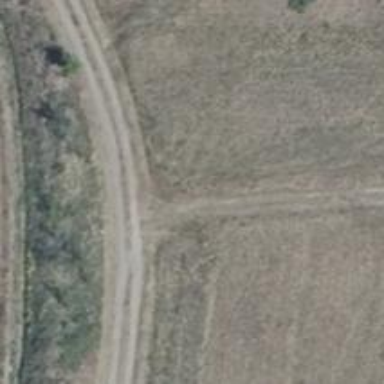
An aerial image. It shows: Grassy track.